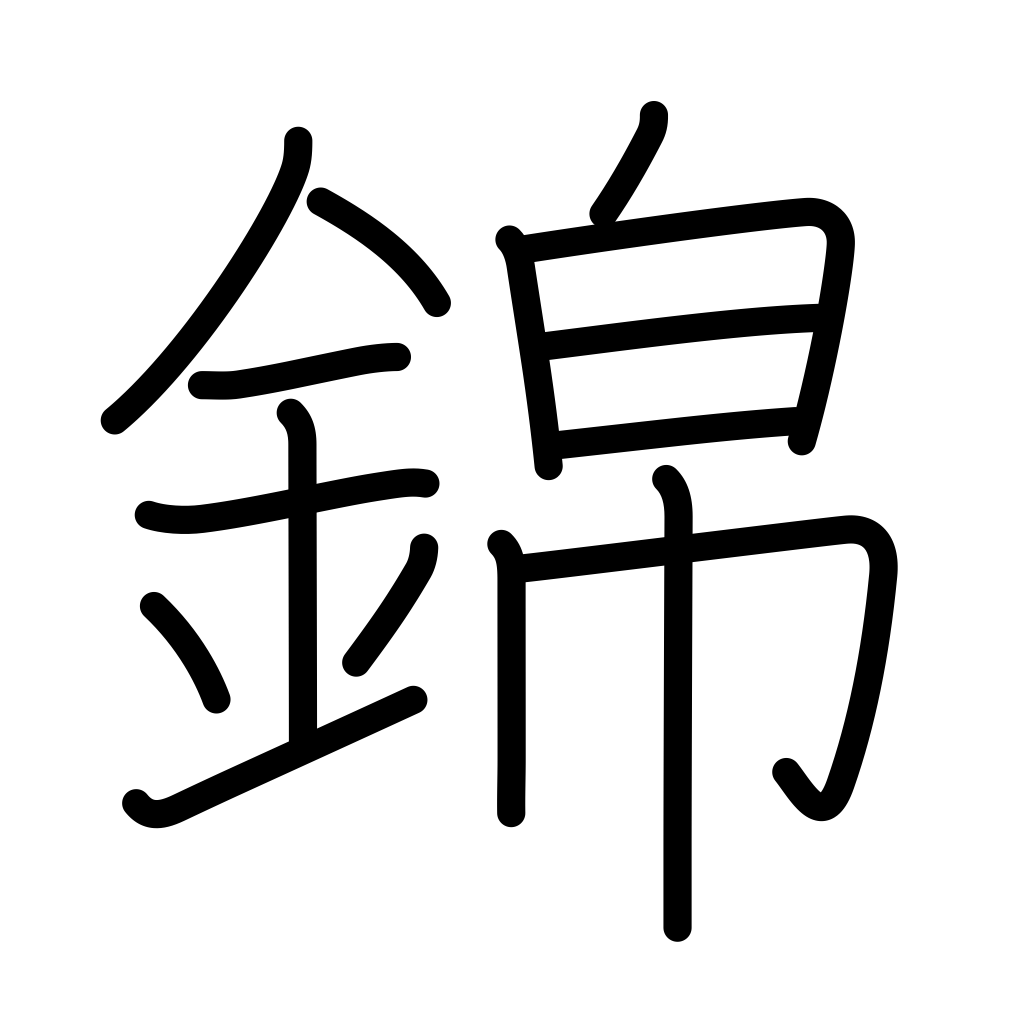
Meaning: brocade, fine dress, honors